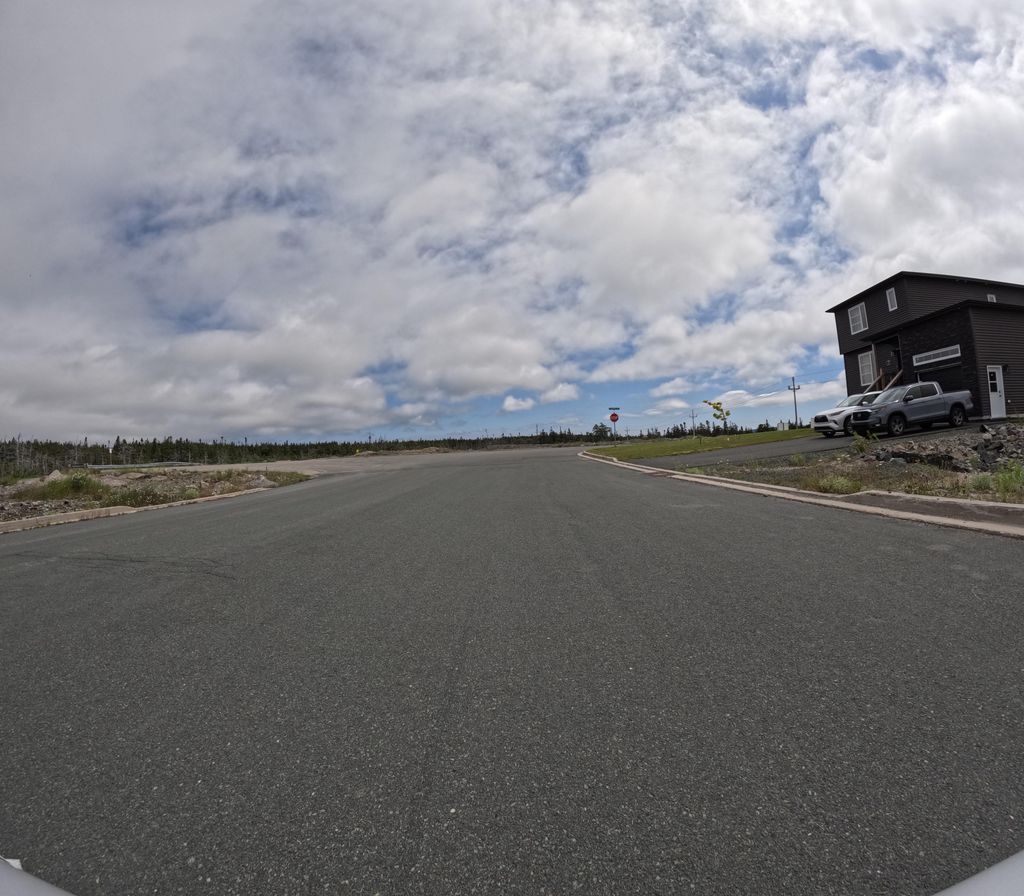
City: st_johns